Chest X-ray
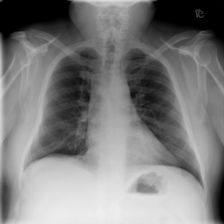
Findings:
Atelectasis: negative
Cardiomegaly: negative
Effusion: negative
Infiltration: negative
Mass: negative
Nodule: negative
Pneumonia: negative
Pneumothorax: negative
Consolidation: negative
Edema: negative
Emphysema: negative
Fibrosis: negative
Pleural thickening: negative
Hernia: negative